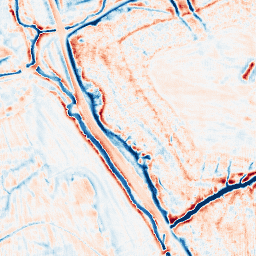
Category: edge_preserving
Decomposition family: bilateral
Decomposition parameters: d: 15
sigma_color: 50
sigma_space: 75
Upsampling method: fft_zeropad
Upsampling parameters: scale: 8
Upsampling scale: 8